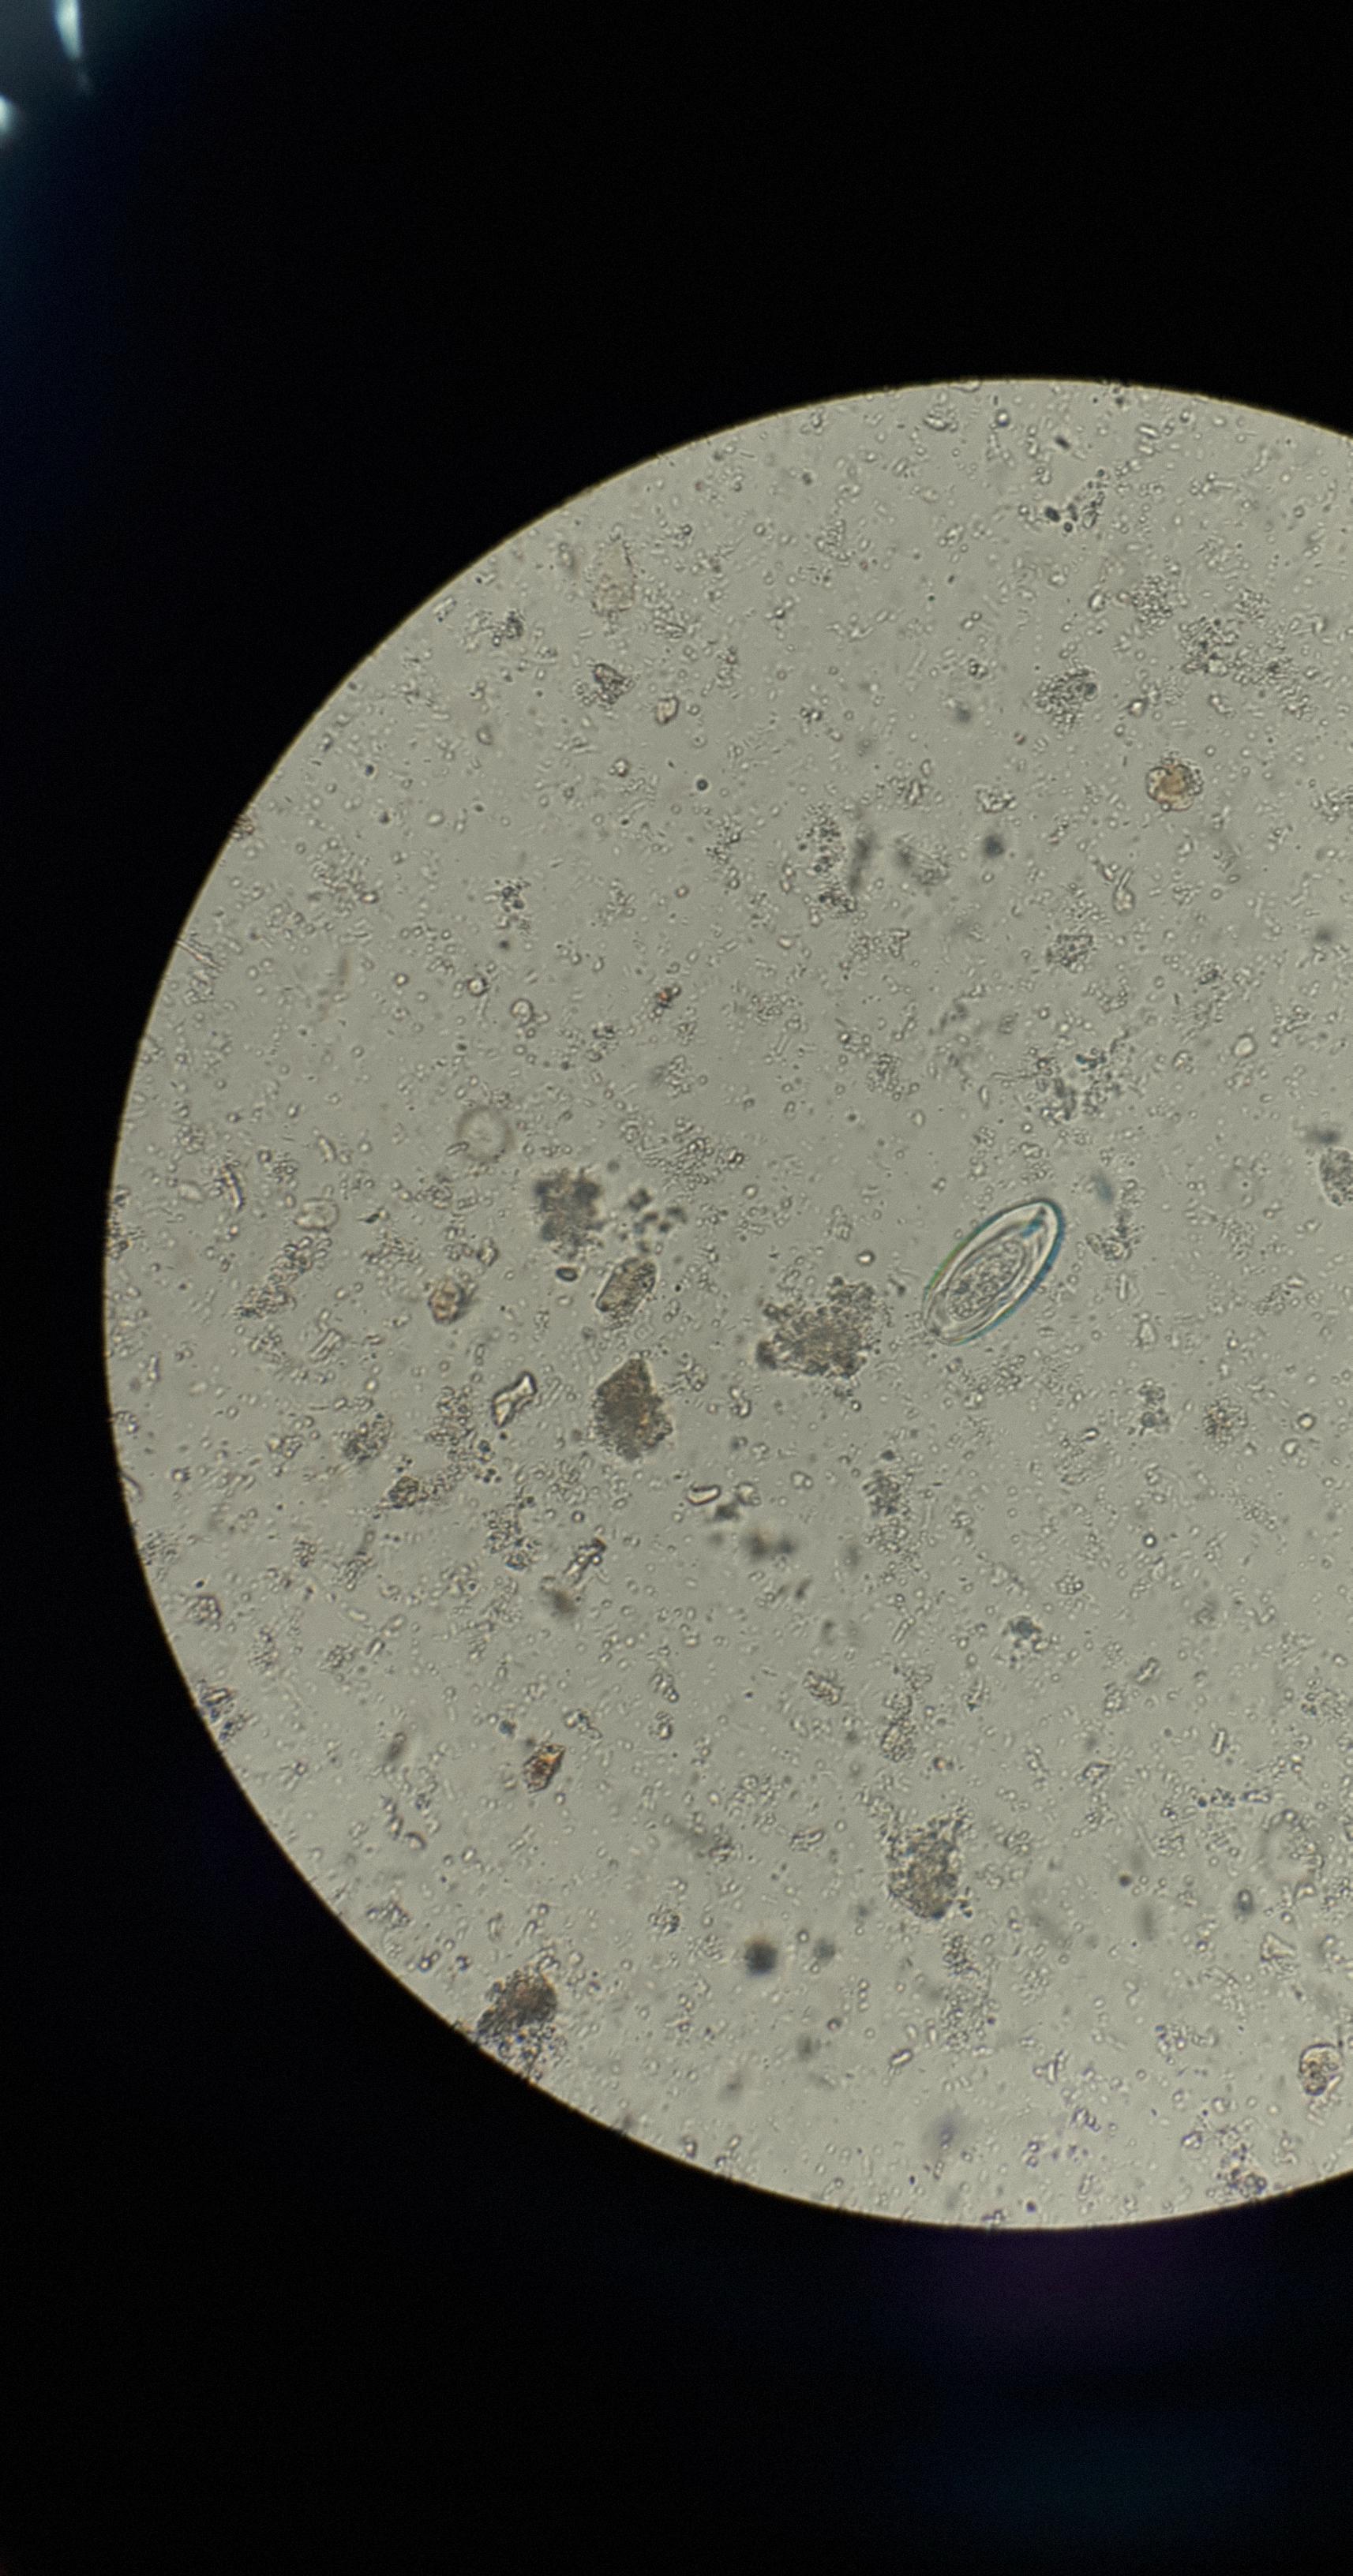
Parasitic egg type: Enterobius vermicularis